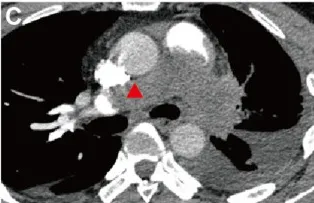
Pulmonary Computed Tomography Angiography| (C, D) December 20-2 - Defects in pulmonary trunks enlarge, extending into the right ventricular outflow tract with progression beyond the left artery. (A, C) The red triangle marks the special PAS characteristics: complete arterial lumen filling with an "eclipsing vessel sign" and vessel expansion.
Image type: radiology (ct)